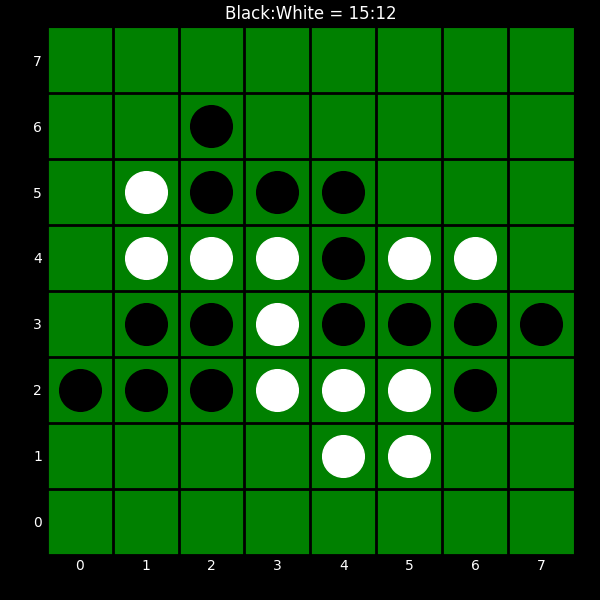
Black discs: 15
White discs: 12